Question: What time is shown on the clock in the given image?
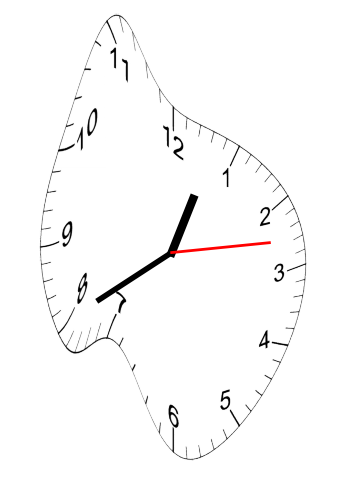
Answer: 12:40:13